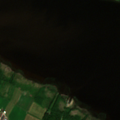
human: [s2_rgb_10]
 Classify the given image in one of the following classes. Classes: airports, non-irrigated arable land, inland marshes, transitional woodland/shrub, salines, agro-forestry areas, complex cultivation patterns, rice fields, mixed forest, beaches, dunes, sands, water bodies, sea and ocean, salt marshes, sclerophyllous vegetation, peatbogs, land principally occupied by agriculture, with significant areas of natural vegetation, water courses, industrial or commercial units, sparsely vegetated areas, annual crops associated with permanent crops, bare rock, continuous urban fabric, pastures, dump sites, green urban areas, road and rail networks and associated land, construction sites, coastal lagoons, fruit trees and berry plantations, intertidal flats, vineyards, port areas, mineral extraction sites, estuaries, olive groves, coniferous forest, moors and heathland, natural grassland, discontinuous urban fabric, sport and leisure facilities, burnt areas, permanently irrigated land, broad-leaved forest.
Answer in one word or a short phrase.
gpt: land principally occupied by agriculture, with significant areas of natural vegetation, coniferous forest, mixed forest, inland marshes, water bodies